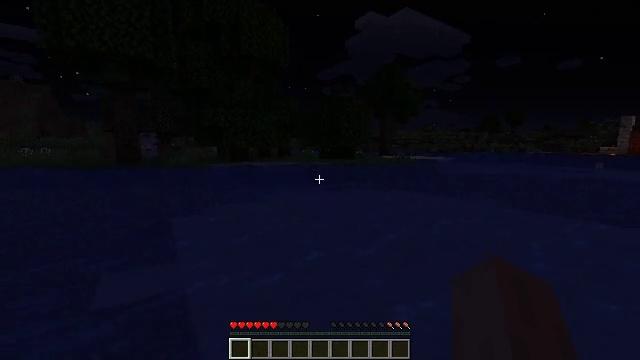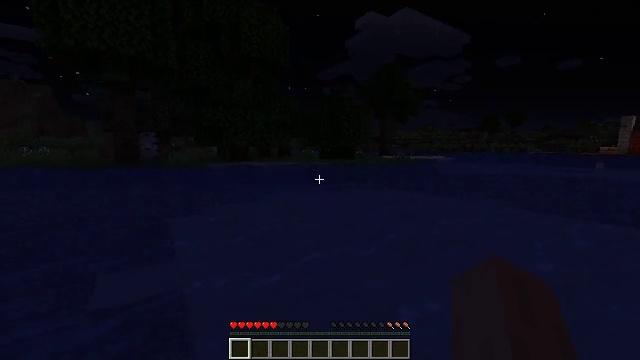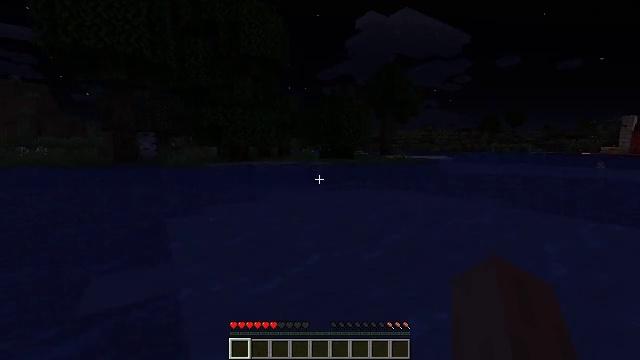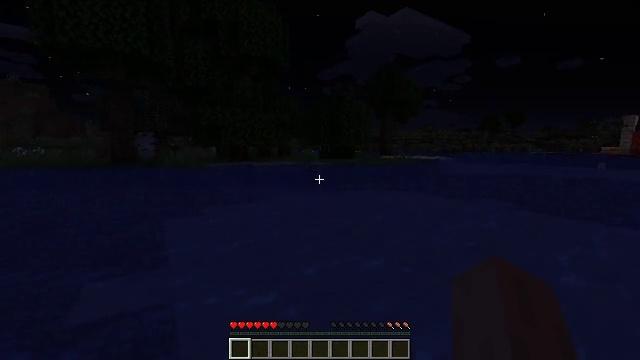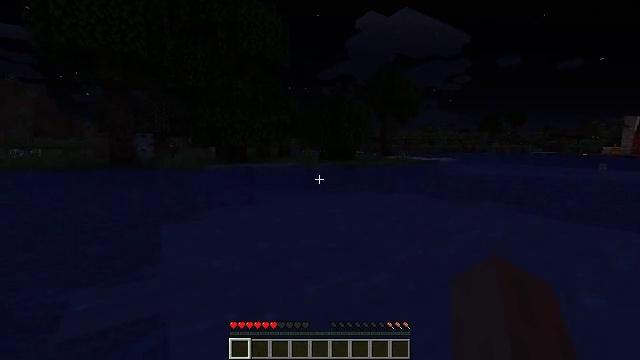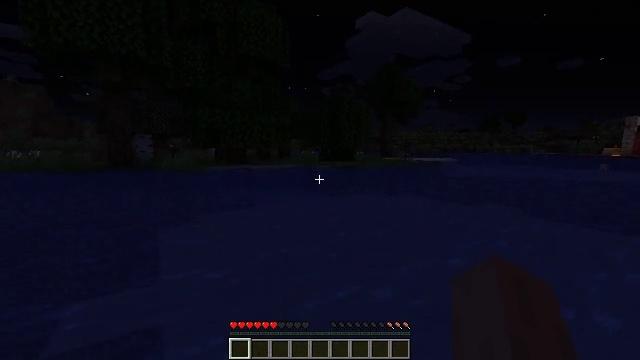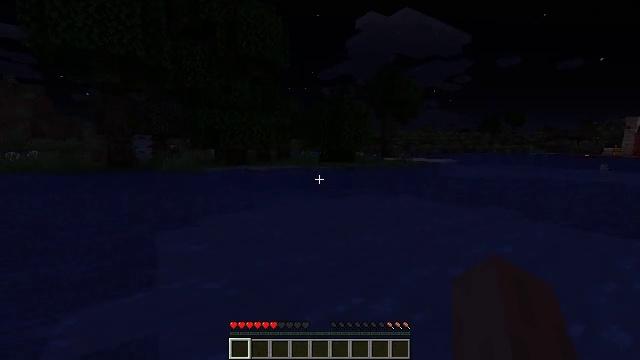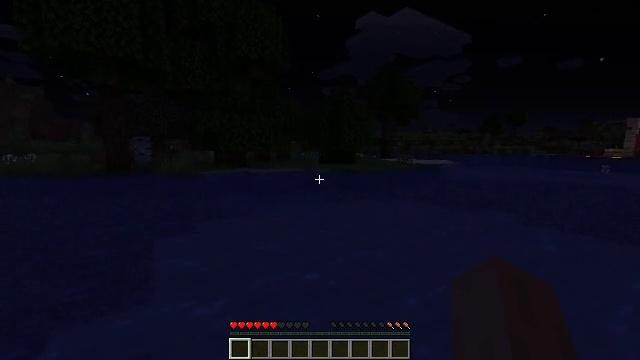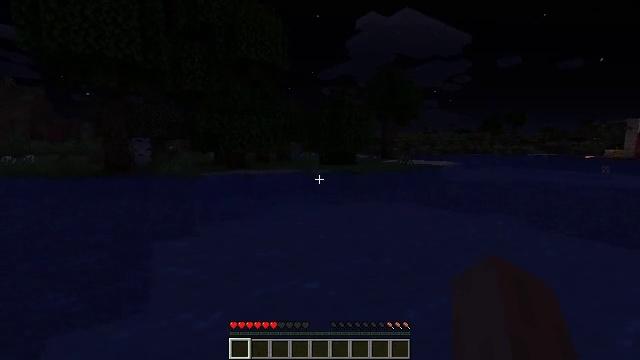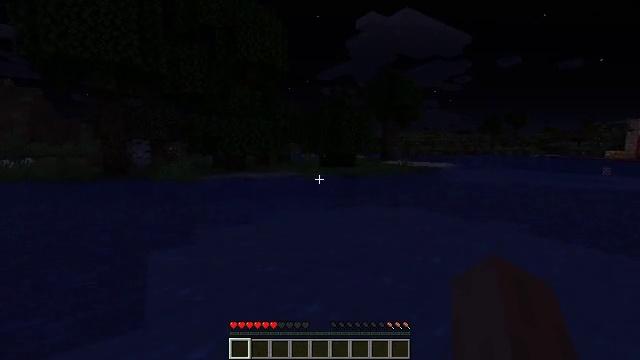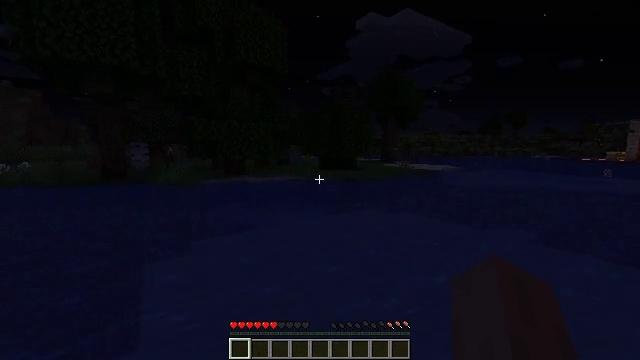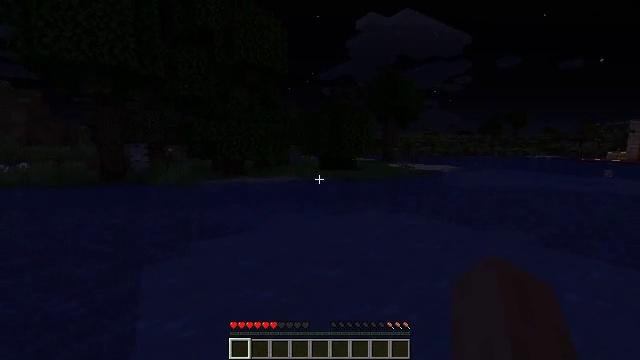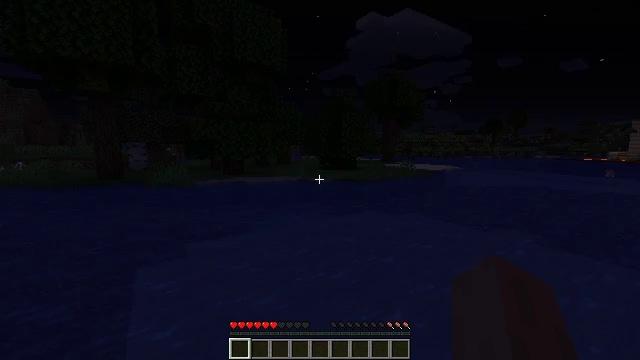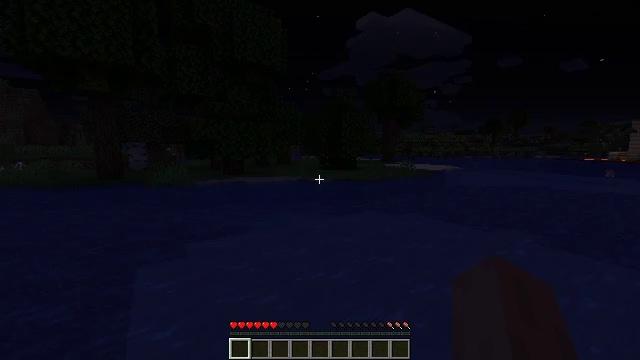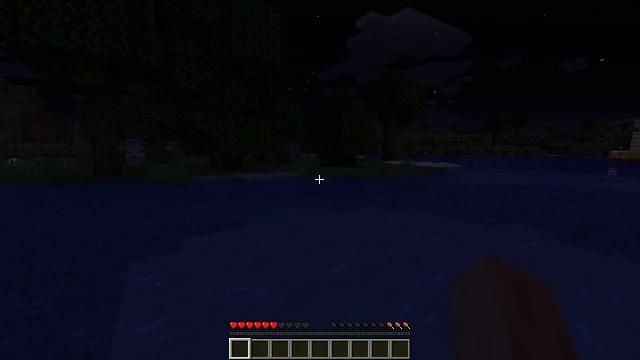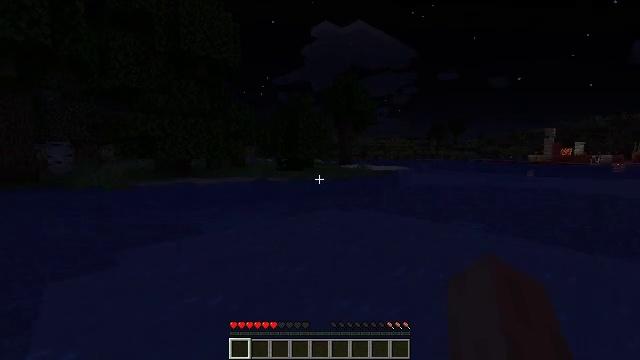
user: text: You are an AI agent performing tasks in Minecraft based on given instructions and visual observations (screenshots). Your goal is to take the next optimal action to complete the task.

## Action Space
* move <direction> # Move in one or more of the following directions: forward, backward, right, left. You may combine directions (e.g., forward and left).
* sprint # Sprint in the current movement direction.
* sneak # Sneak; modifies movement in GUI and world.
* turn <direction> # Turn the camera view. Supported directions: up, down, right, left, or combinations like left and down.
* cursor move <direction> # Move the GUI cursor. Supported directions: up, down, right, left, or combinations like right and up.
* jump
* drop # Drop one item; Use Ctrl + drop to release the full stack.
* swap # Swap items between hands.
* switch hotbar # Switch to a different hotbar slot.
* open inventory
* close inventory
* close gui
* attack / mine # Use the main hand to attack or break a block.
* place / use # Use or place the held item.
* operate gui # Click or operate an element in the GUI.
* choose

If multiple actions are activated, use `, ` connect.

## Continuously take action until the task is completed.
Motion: motion action
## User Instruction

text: Collect the grass block using a shovel.
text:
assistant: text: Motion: move forward, jump
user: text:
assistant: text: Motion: move forward, jump
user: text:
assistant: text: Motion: move forward, jump
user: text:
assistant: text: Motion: move forward, jump
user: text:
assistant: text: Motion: move forward, jump
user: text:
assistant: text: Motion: move forward, jump
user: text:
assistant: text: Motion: move forward, jump
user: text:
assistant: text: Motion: move forward, jump
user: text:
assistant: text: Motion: move forward, jump
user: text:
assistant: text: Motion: move forward, jump
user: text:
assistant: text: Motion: move forward, jump
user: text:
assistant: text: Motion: move forward, jump
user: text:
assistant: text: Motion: move forward, jump
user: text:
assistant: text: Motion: move forward, jump
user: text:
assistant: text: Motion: move forward, turn right and up, jump
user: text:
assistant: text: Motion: move forward, turn right, jump
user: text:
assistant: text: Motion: move forward, jump
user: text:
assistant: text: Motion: move forward, jump
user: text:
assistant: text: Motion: move forward, jump
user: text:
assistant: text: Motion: move forward, turn right and up, jump
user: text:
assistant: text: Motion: move forward, turn right and up, jump
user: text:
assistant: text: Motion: move forward, turn right and up, jump
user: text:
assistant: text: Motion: move forward, turn right and up, jump
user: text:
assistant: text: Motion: move forward, turn right and up, jump
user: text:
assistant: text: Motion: move forward, turn right and up, jump
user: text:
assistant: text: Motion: move forward, jump
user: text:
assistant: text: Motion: move forward, jump
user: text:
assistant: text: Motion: move forward, jump
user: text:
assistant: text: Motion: move forward, jump
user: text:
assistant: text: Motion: move forward, jump